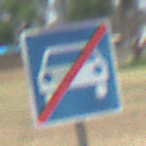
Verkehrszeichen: EndeKraftfahrstrasse
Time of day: Midday
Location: Outdoor (Nature)
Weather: Clear
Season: NotSpecified
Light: Natural